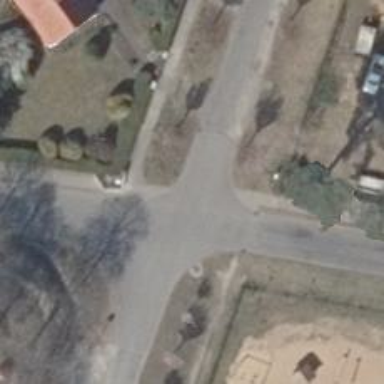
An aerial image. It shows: Unmarked road crossing.